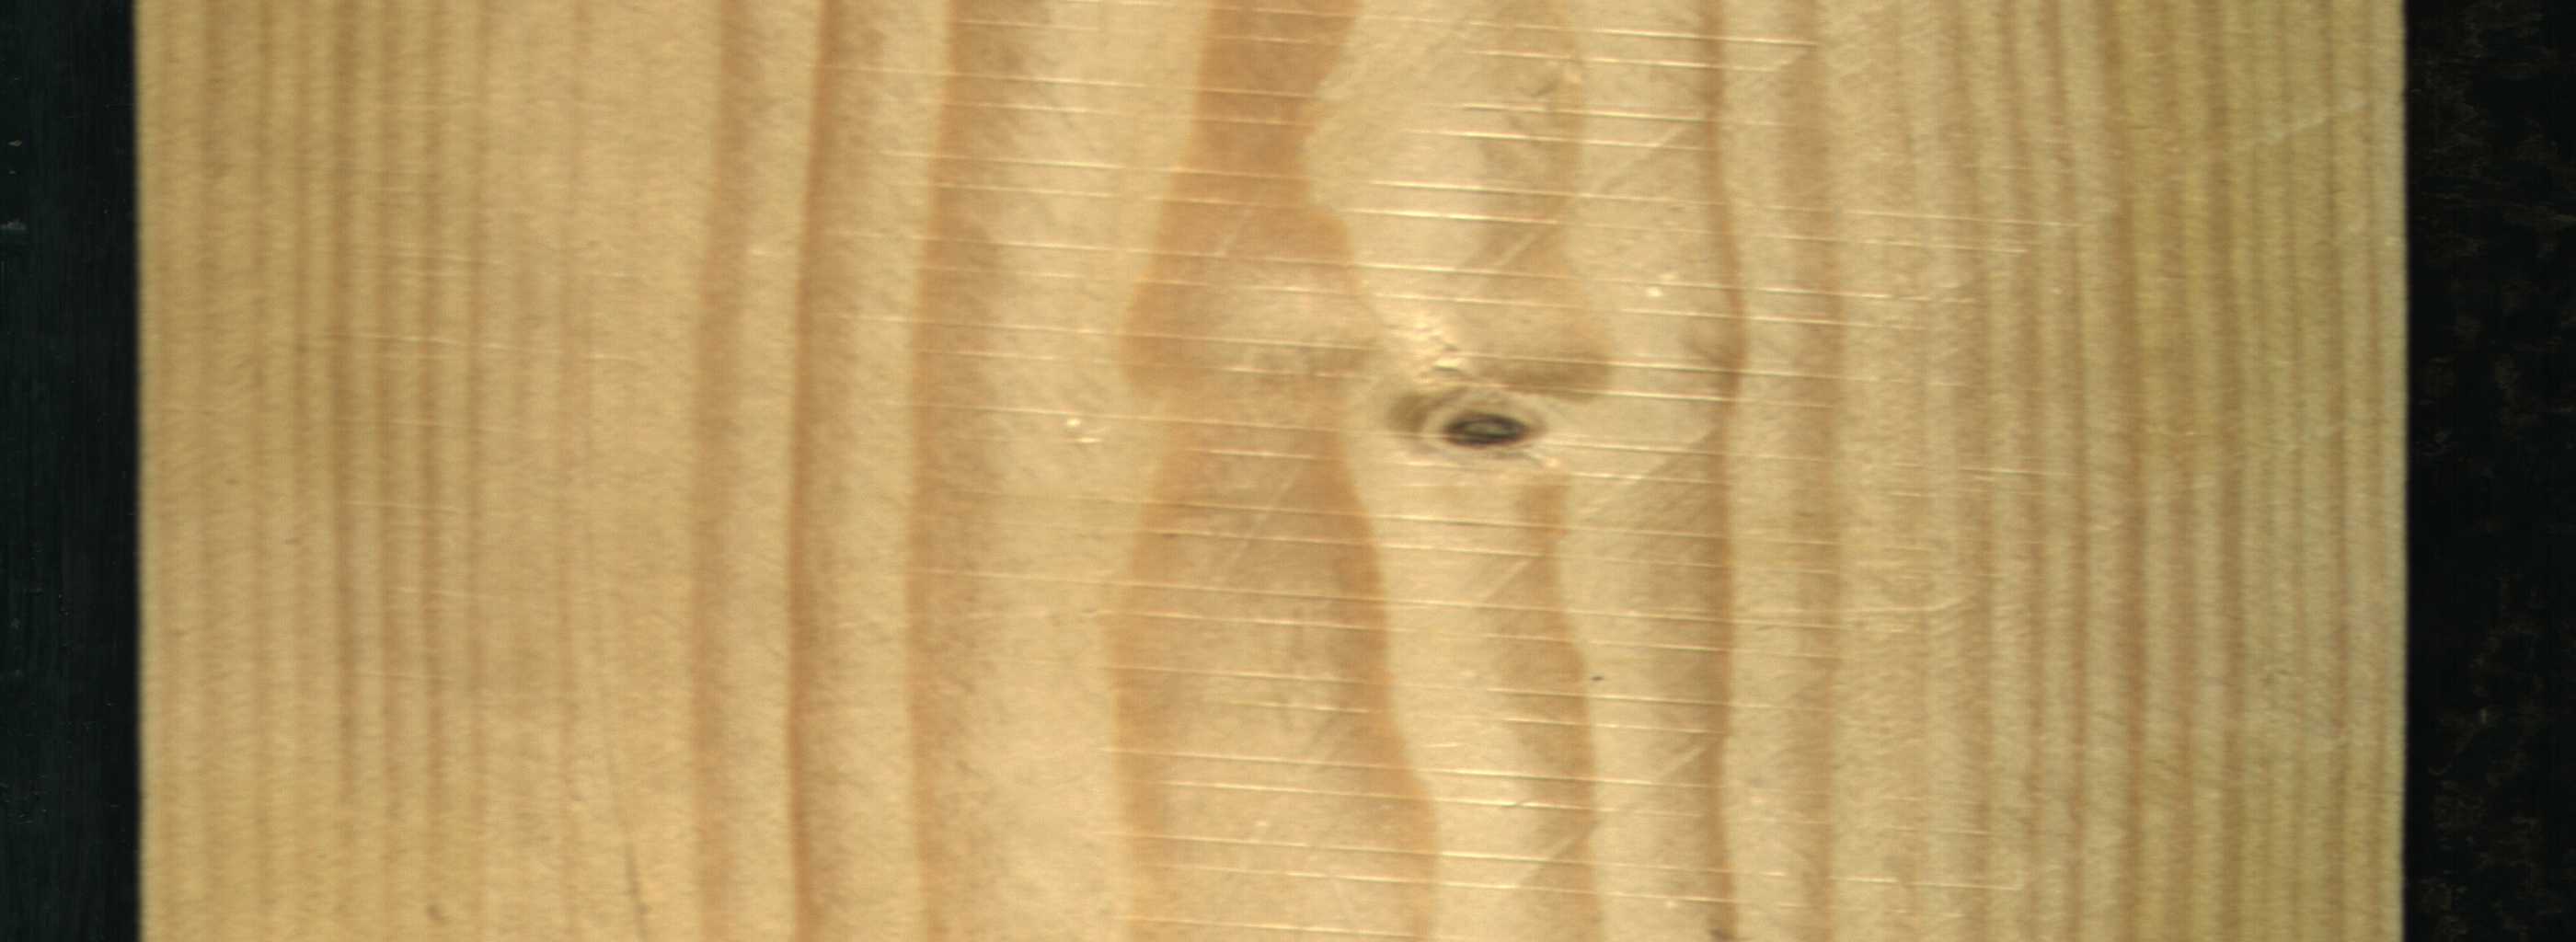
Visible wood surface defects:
Live_Knot